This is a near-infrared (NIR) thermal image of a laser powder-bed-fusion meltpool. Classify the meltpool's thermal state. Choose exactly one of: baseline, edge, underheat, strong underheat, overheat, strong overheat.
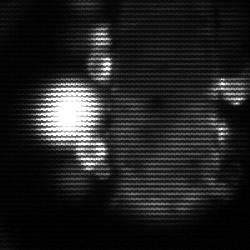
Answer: strong underheat